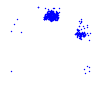
Particle: electron